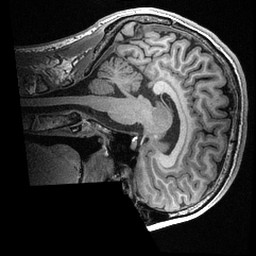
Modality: T1w
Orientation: sagittal
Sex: male
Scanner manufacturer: ge
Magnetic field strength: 3 T
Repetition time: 0.0064 s
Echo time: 0.00281 s